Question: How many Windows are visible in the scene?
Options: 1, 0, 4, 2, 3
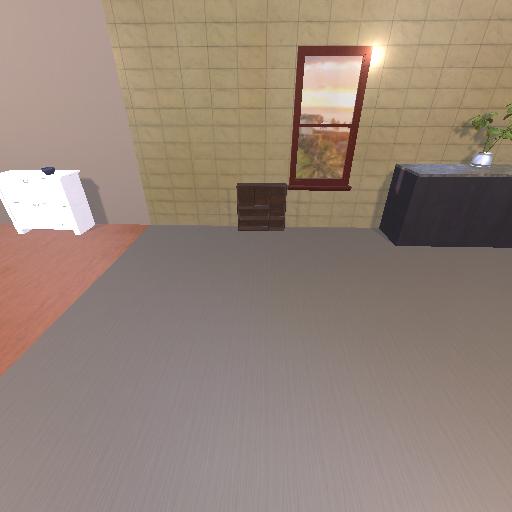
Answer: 1